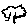
Label: tree